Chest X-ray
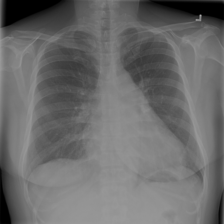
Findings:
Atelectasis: negative
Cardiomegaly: positive
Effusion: positive
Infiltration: negative
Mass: negative
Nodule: negative
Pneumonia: negative
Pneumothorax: negative
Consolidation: negative
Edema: negative
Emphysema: negative
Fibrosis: negative
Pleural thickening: negative
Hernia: negative